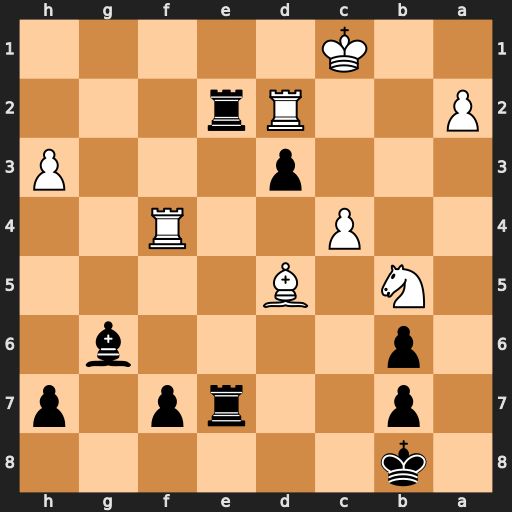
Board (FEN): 1k6/1p2rp1p/1p4b1/1N1B4/2P2R2/3p3P/P2Rr3/2K5
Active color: b
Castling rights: -
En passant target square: -
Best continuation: Re1+ Kb2 R7e2 Kc3 Rc1+ Kd4 Rxd2